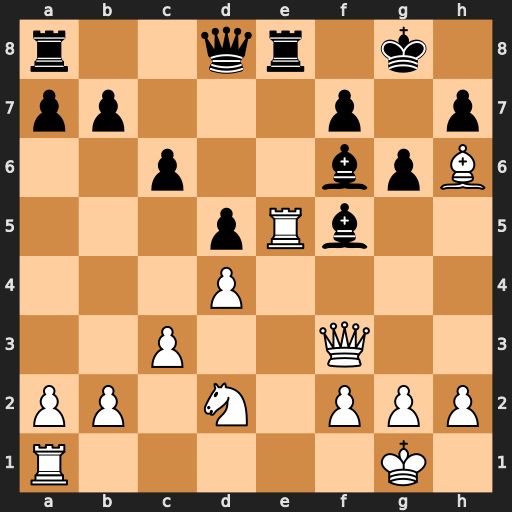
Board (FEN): r2qr1k1/pp3p1p/2p2bpB/3pRb2/3P4/2P2Q2/PP1N1PPP/R5K1
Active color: w
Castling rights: -
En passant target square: -
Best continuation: Rxe8+ Qxe8 g4 Bg7 Bxg7